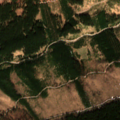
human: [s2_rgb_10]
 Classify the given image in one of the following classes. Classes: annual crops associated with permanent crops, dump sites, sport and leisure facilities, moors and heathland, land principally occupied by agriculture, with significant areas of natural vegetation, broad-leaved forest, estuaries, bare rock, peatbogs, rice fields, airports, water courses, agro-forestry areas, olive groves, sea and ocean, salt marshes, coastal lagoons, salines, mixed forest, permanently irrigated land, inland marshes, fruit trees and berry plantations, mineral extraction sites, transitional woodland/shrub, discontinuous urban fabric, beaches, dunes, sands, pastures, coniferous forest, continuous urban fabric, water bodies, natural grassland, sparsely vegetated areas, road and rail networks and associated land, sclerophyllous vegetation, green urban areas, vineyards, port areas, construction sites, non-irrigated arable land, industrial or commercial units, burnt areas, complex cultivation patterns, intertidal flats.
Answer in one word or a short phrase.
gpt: coniferous forest, mixed forest, transitional woodland/shrub